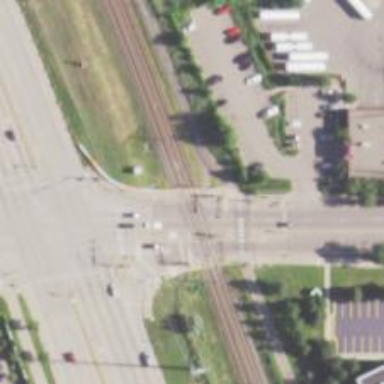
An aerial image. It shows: Unmarked crossing on footway.